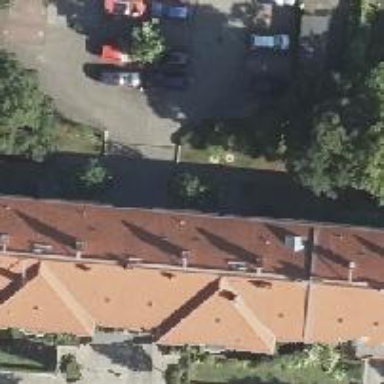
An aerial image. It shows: Driveway tunnel that serves as building passage.